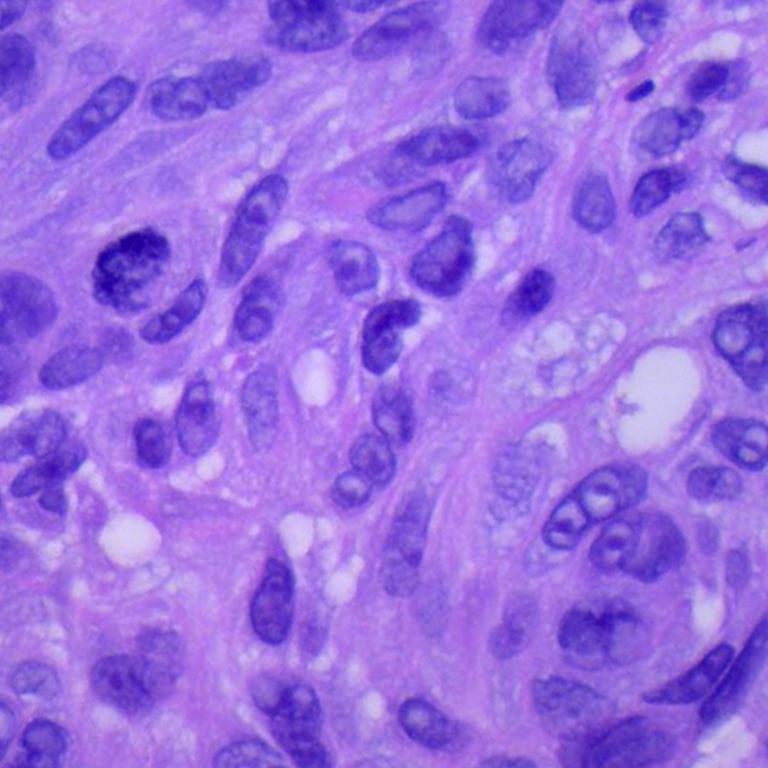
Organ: lung
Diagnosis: squamous carcinomas